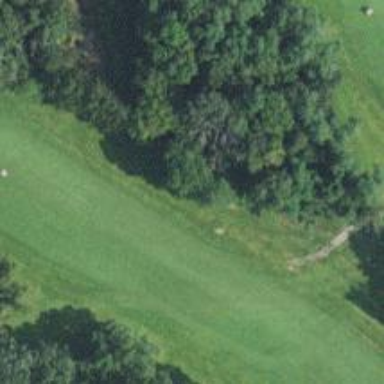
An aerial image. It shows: Golf hole.